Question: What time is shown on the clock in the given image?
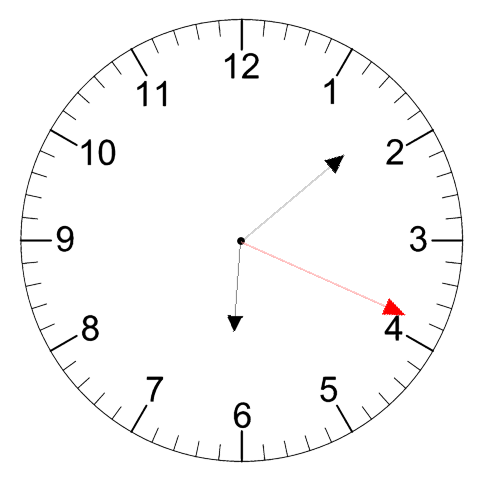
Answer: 06:08:19